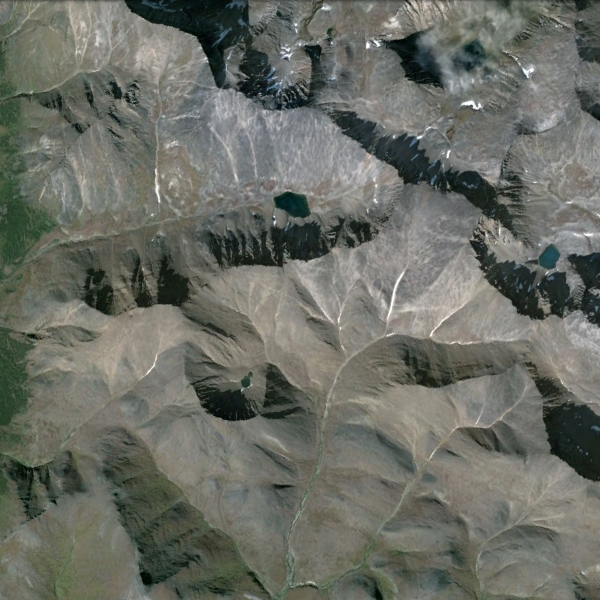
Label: Mountain